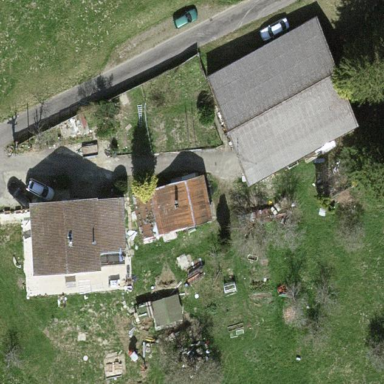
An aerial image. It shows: Farmyard area.